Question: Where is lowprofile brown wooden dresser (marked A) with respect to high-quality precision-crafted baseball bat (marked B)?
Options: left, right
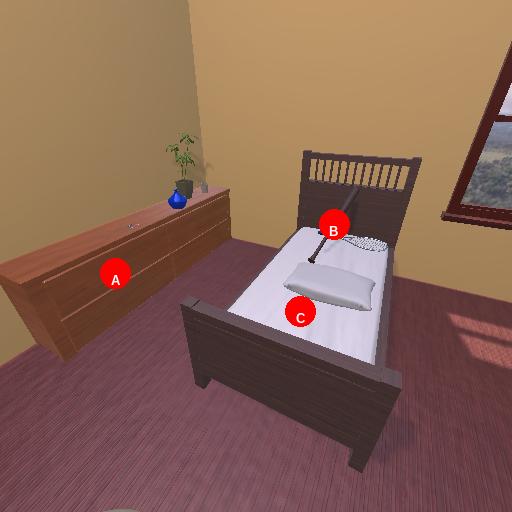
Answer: left